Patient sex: M
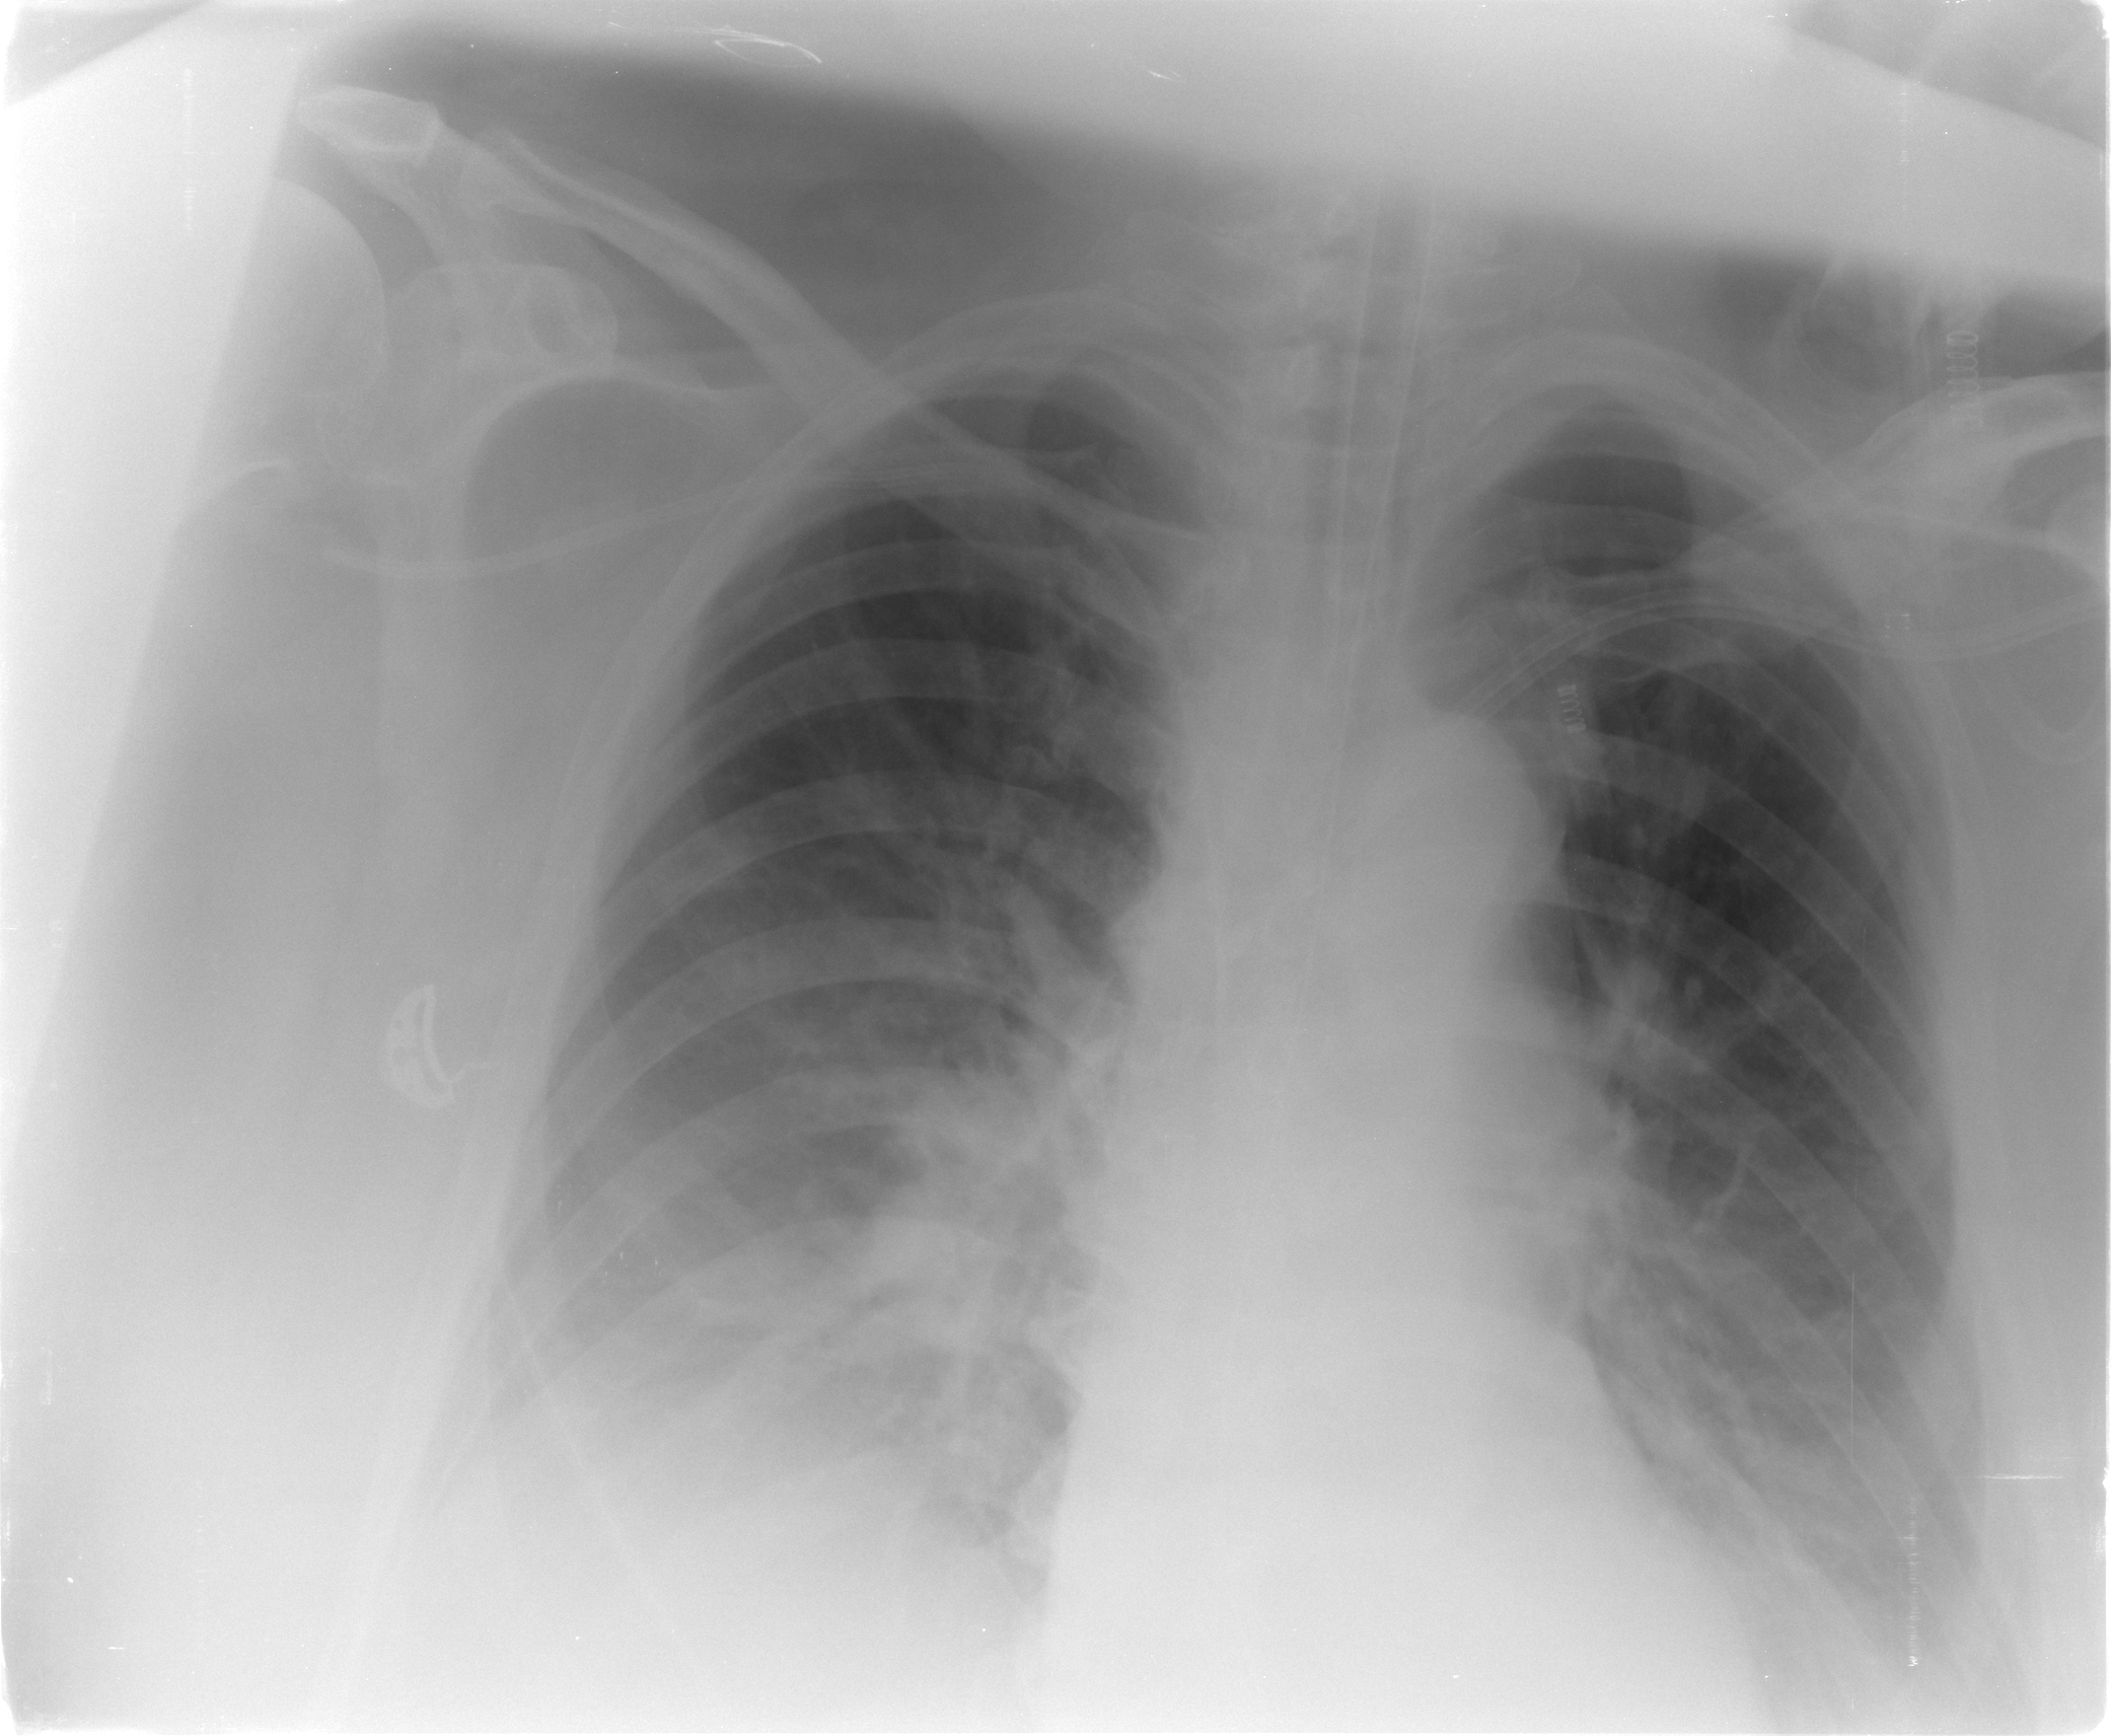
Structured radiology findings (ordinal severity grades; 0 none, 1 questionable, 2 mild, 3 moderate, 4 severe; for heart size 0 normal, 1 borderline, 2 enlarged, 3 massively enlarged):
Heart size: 0
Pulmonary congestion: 2
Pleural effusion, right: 2
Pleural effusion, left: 2
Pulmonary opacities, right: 2
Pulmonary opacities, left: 2
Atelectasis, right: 2
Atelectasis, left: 2